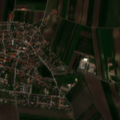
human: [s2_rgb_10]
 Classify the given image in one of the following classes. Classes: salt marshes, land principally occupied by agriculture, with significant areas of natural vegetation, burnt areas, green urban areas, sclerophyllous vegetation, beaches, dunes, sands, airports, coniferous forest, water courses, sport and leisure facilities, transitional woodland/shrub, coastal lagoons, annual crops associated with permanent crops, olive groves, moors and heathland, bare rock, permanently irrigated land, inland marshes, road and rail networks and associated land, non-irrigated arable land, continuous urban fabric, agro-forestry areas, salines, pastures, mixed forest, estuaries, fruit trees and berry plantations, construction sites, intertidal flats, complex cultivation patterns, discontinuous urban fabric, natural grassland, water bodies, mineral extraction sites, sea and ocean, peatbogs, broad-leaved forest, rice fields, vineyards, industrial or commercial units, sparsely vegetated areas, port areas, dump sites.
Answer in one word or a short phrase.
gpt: discontinuous urban fabric, non-irrigated arable land